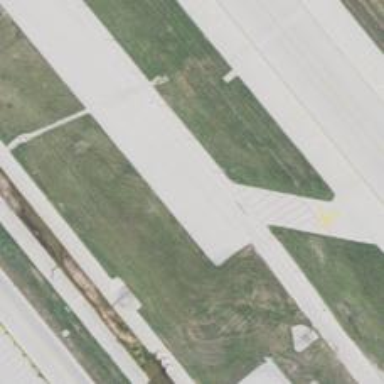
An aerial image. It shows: View of taxiway at the airport.